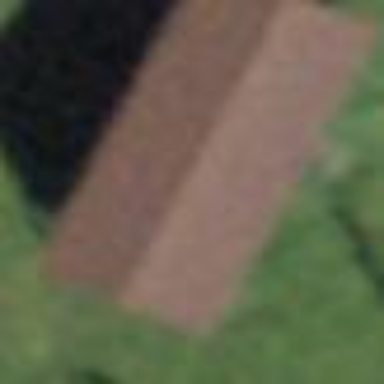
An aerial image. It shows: Shed.